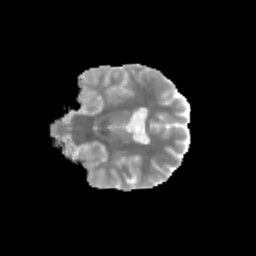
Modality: MD
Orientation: coronal
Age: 11
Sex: female
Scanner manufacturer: siemens
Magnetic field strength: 3 T
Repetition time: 3.8 s
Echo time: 0.07 s